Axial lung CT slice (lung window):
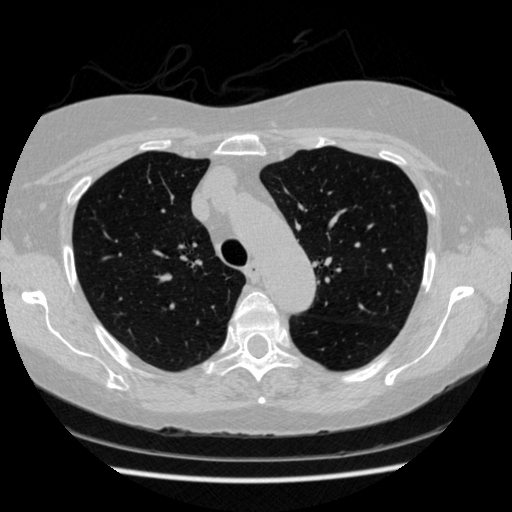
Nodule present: no